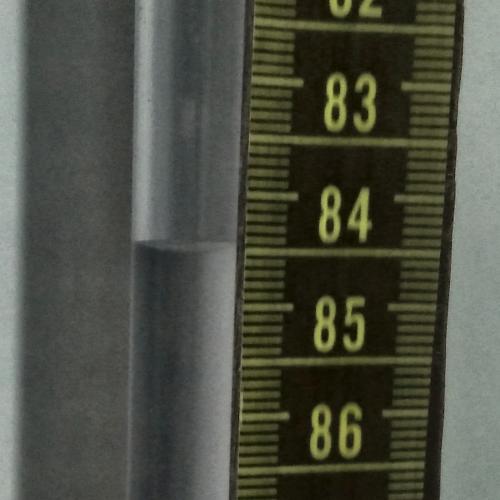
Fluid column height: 84.5 cm